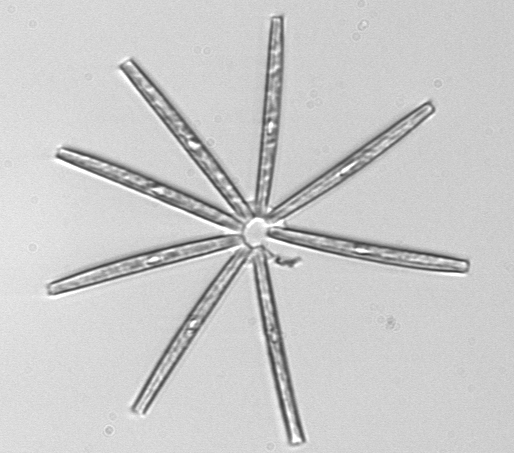
Label: Thalassionema